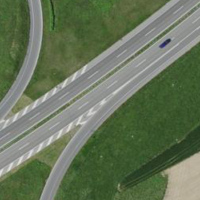
EUNIS habitat code: 57
Species observed at this site:
Buteo buteo